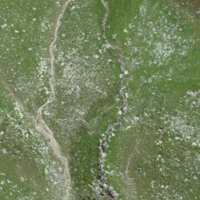
EUNIS habitat code: 31
Species observed at this site:
Pyrgus cacaliae
Arnica montana